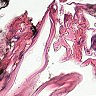
Metastatic tissue present: no